Question: See in this example

Now im not doing a top 2, im just doing a simple entity find, so im a bit at a loss as to why.
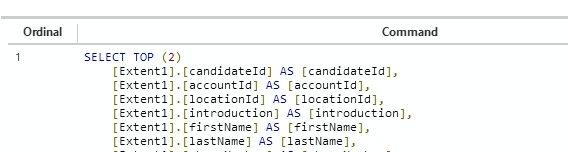
Answer: You are more than likely using 'SingleOrDefault' or possibly 'Find'. These methods work by selecting the top two rows. It then makes sure that only one row is returned. If more than one element was returned then it will throw an exception.
How else would it know if there was more than one match?
'''
// If there were two Products with a ProductName of Widget then the code would throw an exception.
context.Products.SingleOrDefault(i => i.ProductName == "Widget");
// If there were two Products with a ProductId of 1234 then the code would throw an exception.
context.Products.Find(1234);
'''